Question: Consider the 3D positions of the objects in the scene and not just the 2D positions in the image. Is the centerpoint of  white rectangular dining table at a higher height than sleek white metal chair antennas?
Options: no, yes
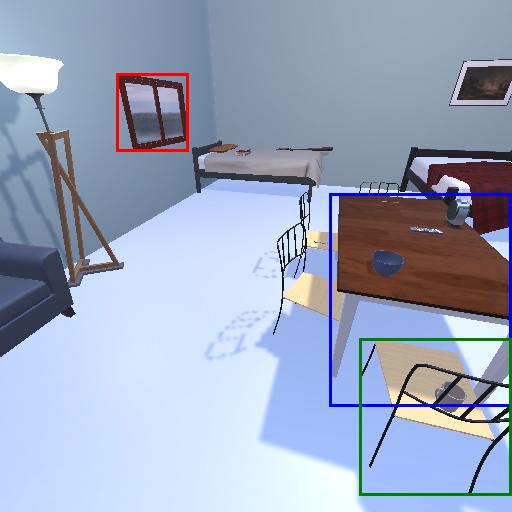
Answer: no